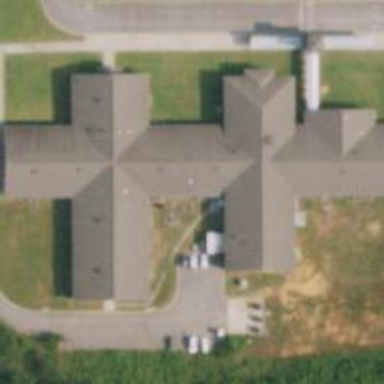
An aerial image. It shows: School.